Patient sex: M
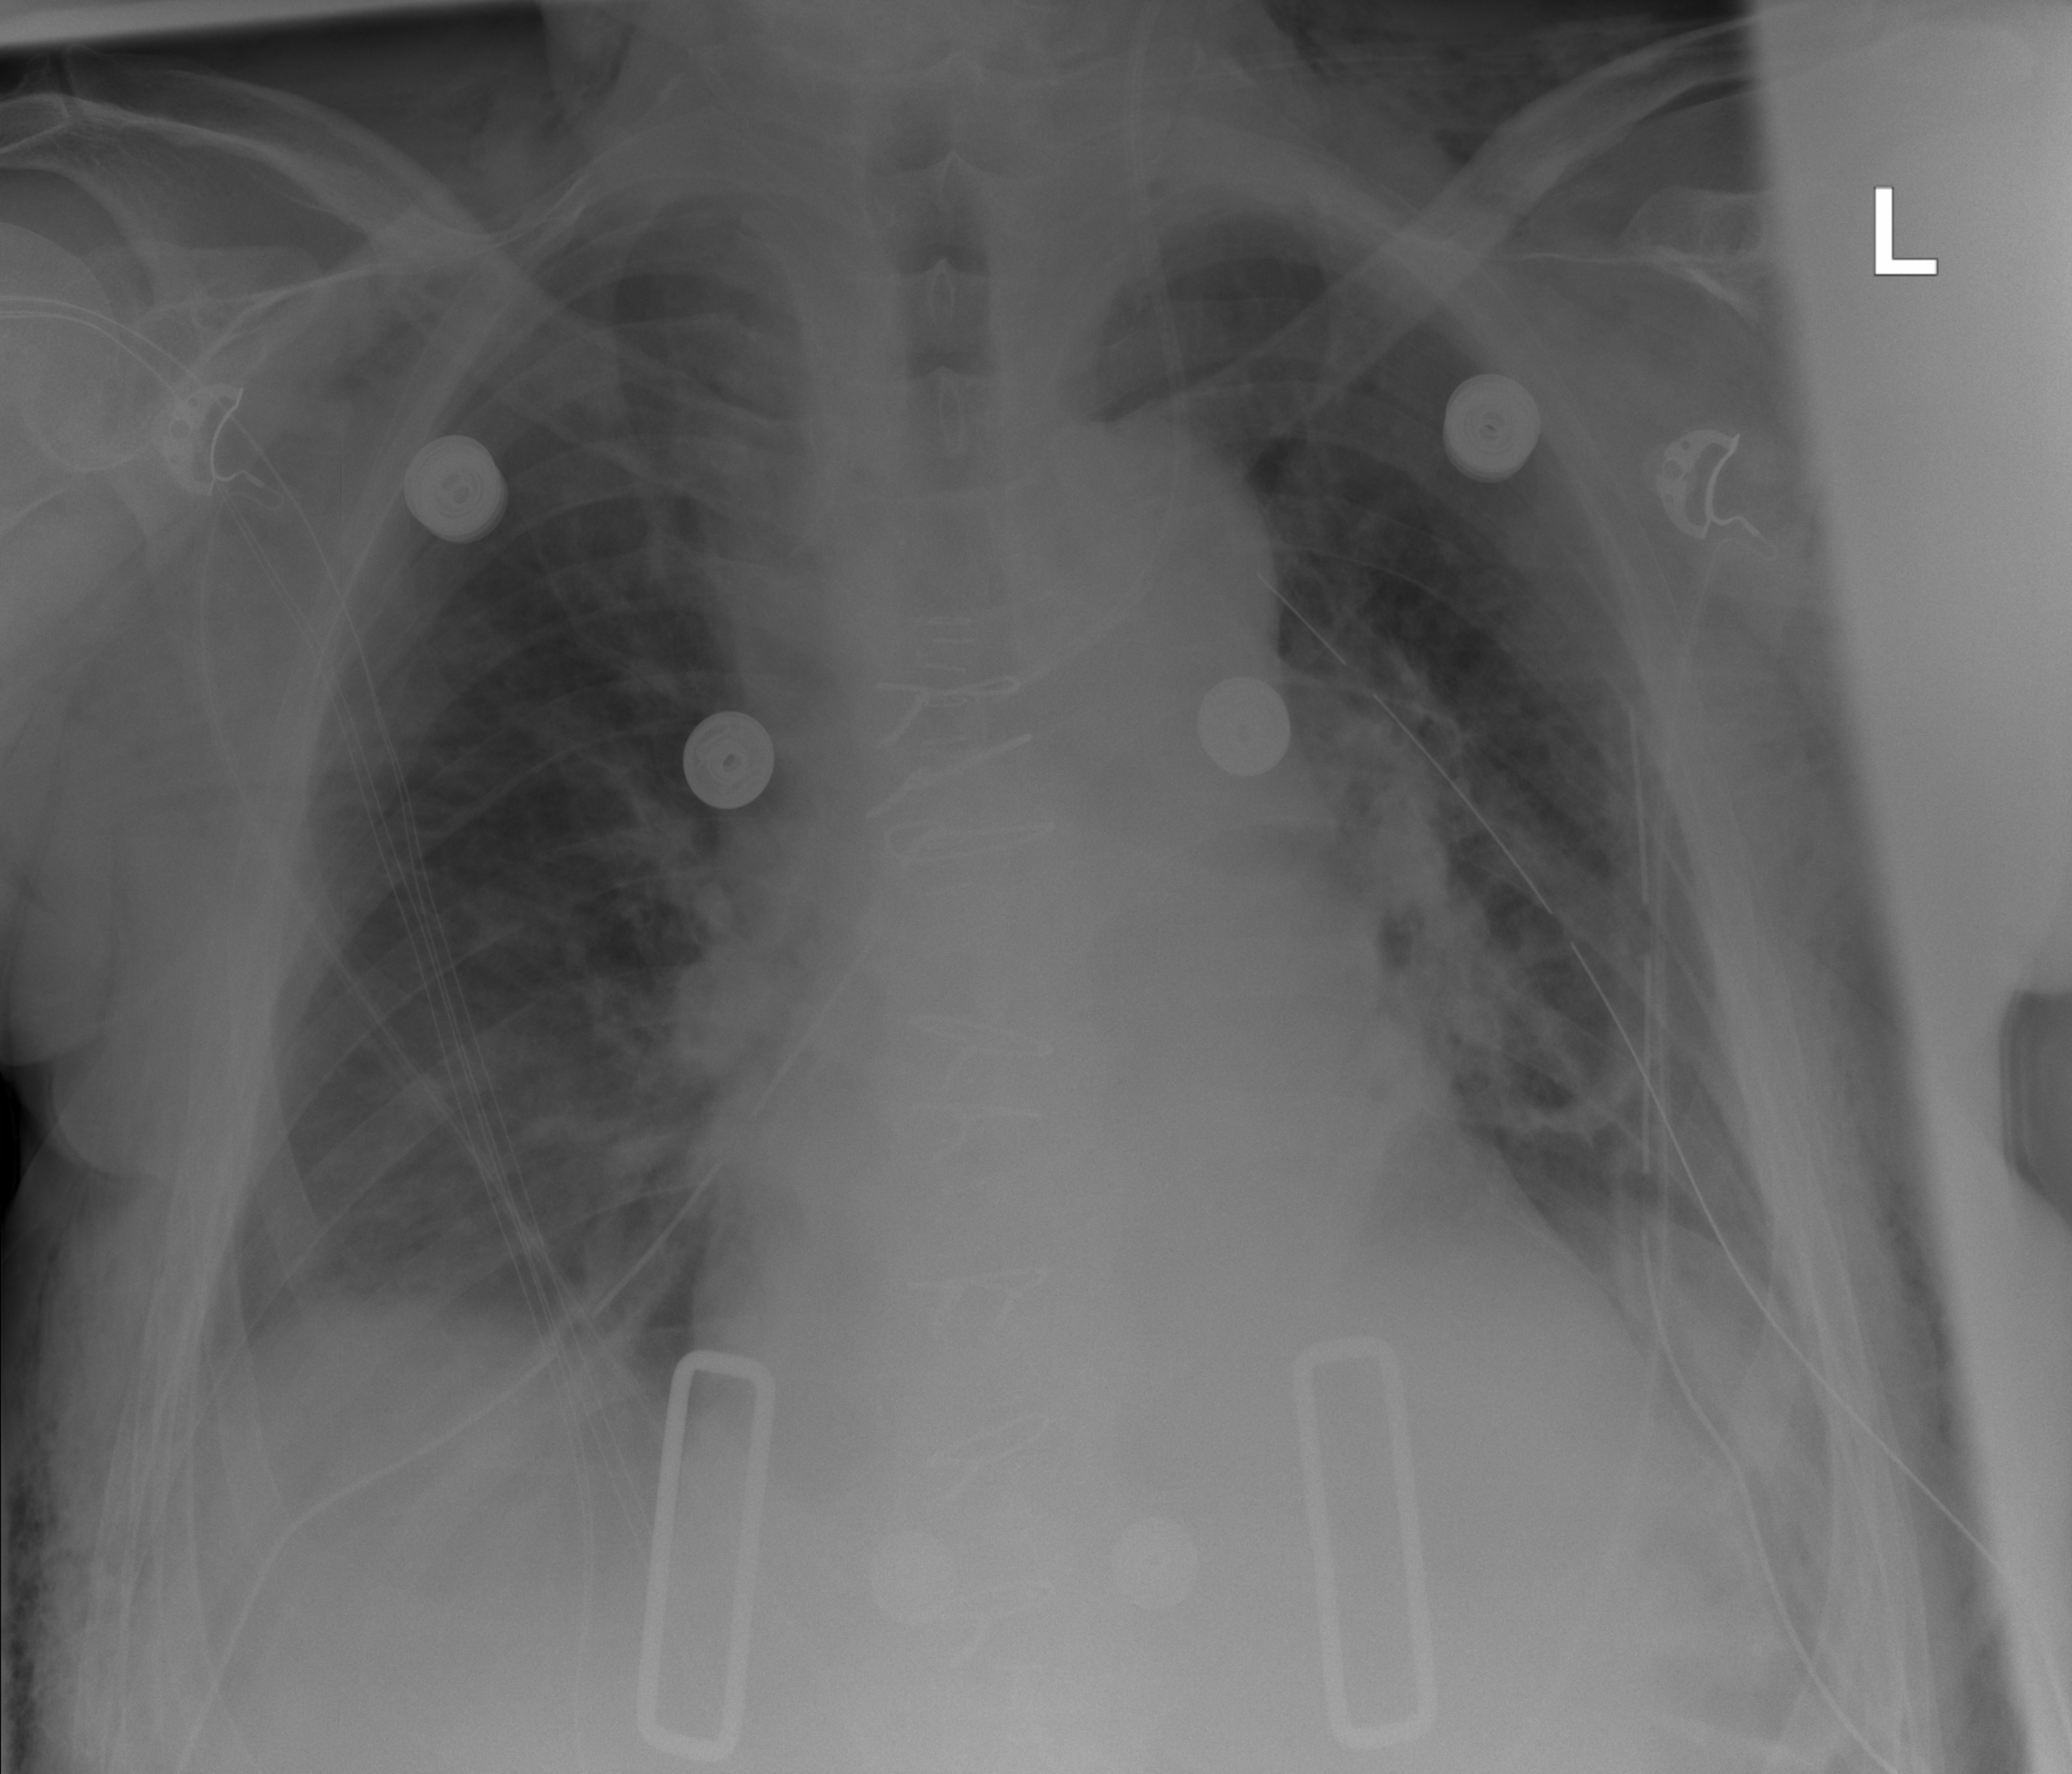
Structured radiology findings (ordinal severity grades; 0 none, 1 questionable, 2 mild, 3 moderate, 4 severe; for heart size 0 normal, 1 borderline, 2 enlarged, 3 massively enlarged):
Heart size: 2
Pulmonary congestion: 2
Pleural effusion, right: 0
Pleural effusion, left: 1
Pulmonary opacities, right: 0
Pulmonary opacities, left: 1
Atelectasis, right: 2
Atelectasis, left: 2